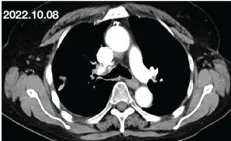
Changes in target lesion during treatment. (G-I) CT scan after 4 cycles of treatment.
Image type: radiology (ct)